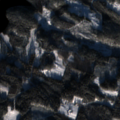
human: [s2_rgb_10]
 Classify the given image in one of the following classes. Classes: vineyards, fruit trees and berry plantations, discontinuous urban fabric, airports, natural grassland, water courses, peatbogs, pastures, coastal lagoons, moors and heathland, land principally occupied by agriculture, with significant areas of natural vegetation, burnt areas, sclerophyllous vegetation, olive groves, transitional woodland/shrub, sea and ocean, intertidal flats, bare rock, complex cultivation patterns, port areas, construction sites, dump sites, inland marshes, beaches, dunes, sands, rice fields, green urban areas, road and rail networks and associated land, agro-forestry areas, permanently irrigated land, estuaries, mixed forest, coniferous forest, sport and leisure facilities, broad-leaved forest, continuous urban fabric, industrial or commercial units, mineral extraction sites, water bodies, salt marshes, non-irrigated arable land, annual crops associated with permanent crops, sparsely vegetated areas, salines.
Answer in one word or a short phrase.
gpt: coniferous forest, mixed forest, water bodies